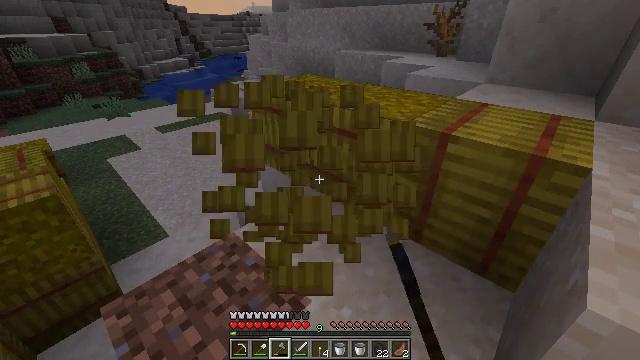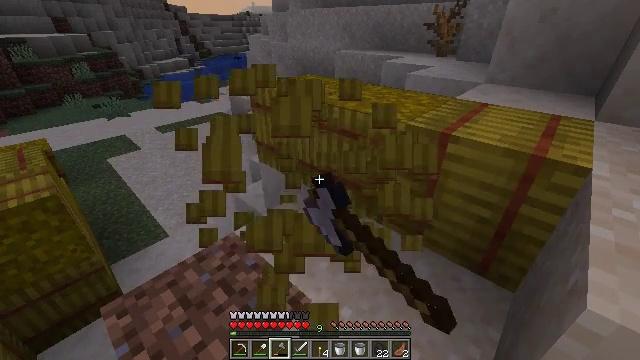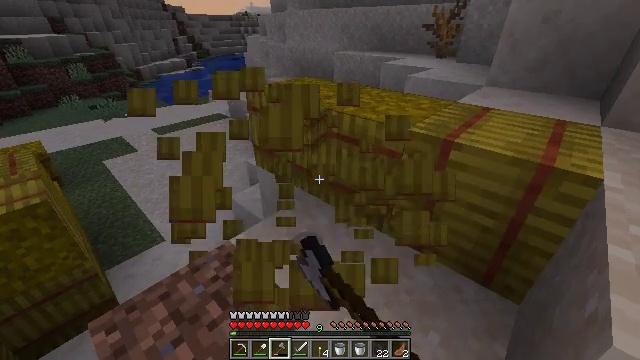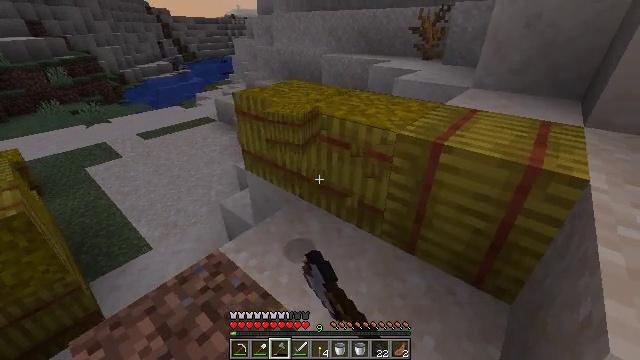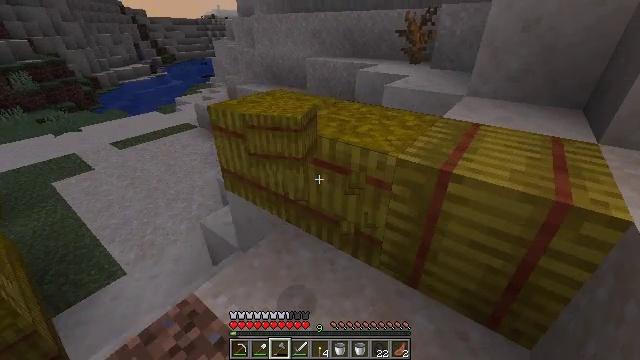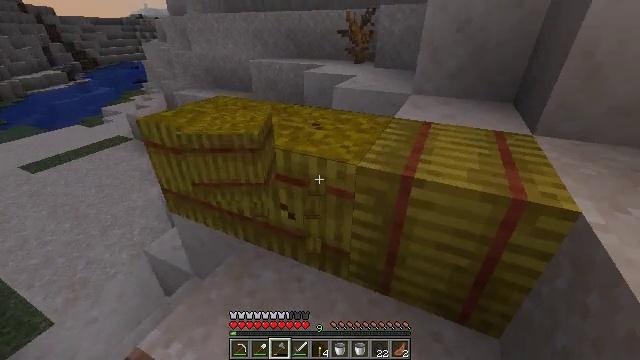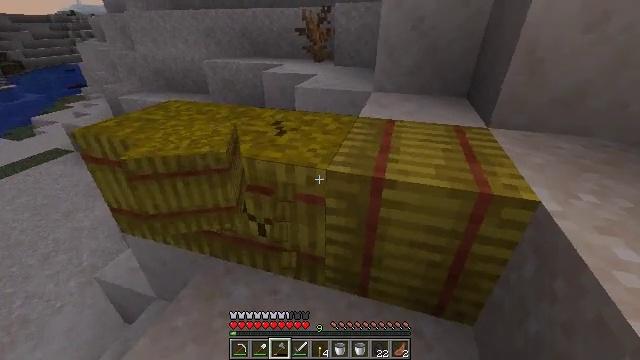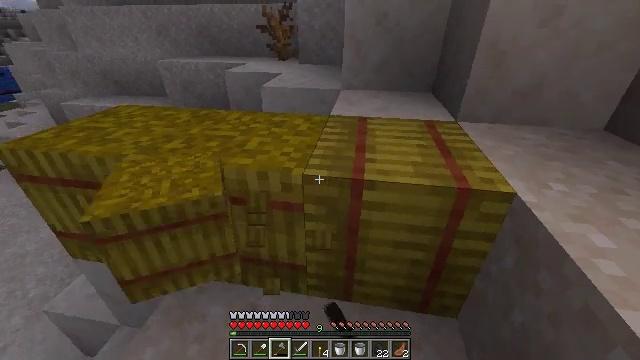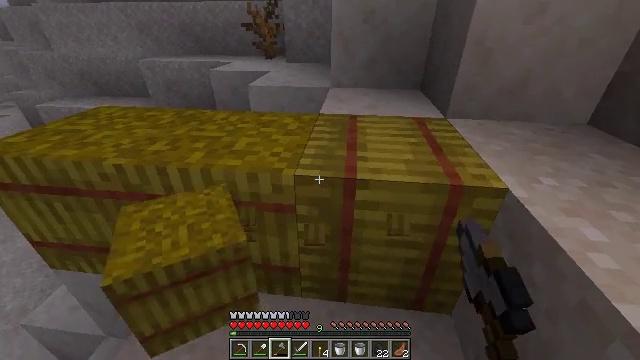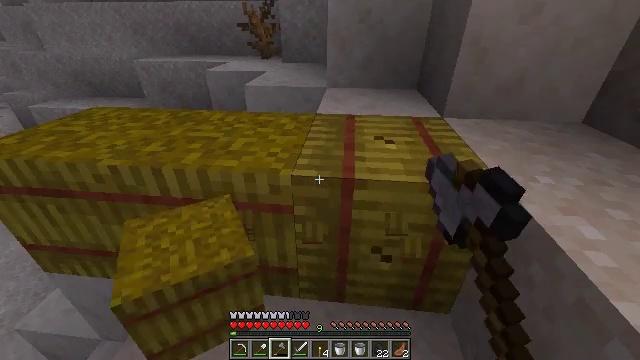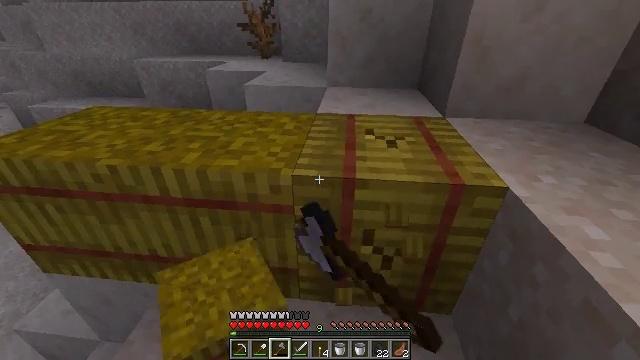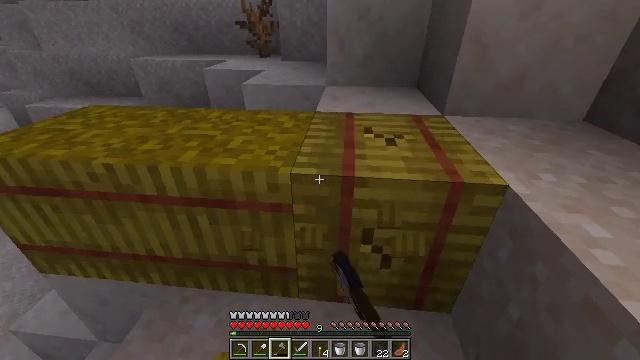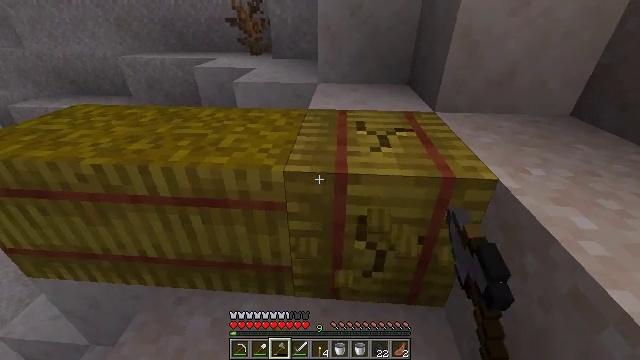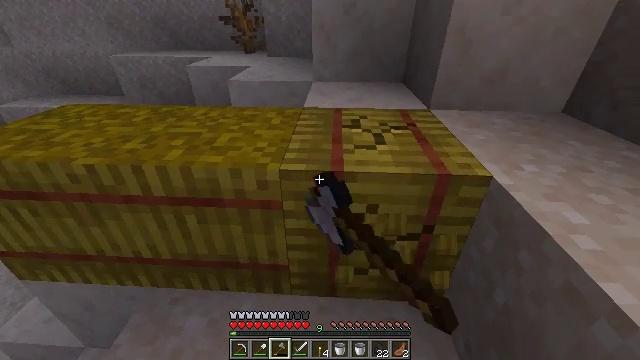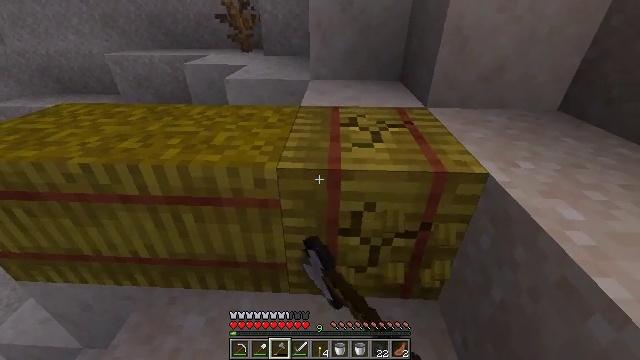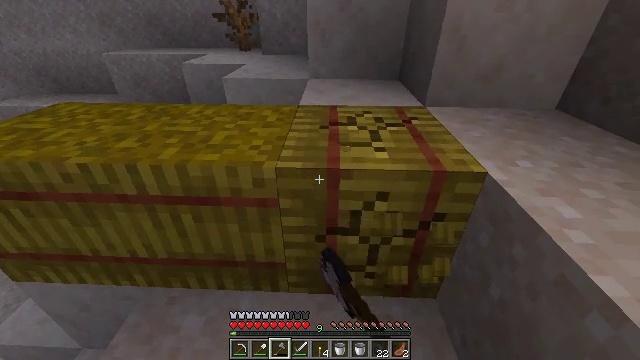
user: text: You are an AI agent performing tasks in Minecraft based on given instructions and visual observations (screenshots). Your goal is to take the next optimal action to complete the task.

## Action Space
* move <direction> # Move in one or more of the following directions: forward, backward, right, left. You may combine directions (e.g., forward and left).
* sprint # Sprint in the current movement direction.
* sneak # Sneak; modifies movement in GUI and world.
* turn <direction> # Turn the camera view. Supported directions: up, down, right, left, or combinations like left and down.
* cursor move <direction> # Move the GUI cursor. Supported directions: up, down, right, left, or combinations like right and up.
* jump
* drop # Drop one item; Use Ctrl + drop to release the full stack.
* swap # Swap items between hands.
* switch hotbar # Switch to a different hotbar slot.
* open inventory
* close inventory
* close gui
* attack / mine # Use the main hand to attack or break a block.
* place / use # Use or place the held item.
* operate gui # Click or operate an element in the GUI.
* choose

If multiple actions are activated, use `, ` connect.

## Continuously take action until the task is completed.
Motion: motion action
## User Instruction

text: Gather hay blocks from the farm.
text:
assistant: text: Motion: attack / mine
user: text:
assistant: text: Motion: move forward, attack / mine
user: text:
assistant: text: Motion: move forward, turn right, attack / mine
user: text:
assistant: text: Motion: move forward, turn right, attack / mine
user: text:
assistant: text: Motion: move forward, turn right, attack / mine
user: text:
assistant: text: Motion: turn right, attack / mine
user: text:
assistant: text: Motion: turn right, attack / mine
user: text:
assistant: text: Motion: turn right, attack / mine
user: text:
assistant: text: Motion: attack / mine
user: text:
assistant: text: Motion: attack / mine
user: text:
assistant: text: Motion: attack / mine
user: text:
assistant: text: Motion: turn right, attack / mine
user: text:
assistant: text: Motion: turn right, attack / mine
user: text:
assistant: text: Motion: attack / mine
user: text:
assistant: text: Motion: attack / mine
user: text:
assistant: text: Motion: attack / mine
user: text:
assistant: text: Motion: attack / mine
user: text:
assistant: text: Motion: attack / mine
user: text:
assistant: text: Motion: attack / mine
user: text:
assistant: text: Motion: attack / mine
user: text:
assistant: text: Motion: attack / mine
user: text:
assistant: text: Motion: attack / mine
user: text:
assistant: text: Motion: attack / mine
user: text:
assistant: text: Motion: move forward and move right, attack / mine
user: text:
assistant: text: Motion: move forward and move right, attack / mine
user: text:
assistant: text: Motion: move forward and move right, turn left, attack / mine
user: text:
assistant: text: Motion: move forward and move right, turn left, attack / mine
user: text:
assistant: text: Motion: move forward and move right, turn left, attack / mine
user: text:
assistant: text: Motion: turn left, attack / mine
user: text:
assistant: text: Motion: turn left, attack / mine